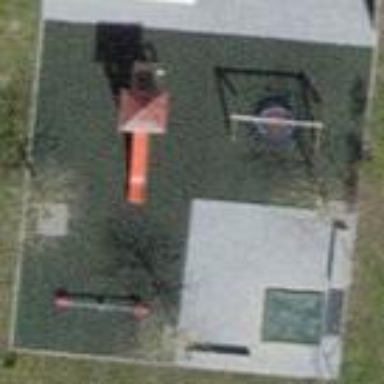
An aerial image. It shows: Playground area for leisure activities on the land.